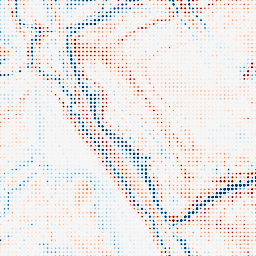
Category: edge_preserving
Decomposition family: bilateral
Decomposition parameters: d: 21
sigma_color: 50
sigma_space: 75
Upsampling method: sinc_blackman
Upsampling parameters: scale: 8
kernel_size: 4
Upsampling scale: 8